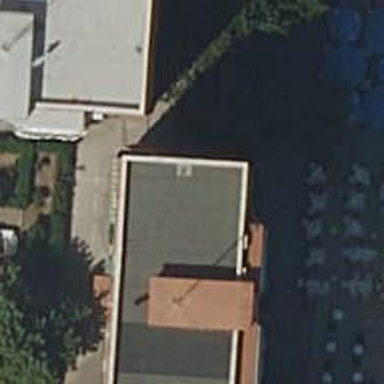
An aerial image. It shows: Cafe.